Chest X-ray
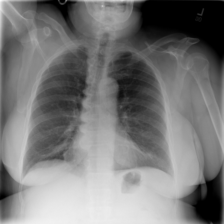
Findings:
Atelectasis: negative
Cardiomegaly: negative
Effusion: negative
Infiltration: negative
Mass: negative
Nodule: negative
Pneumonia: negative
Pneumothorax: negative
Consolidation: negative
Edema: negative
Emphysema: negative
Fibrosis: negative
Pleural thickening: negative
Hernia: negative